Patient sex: M
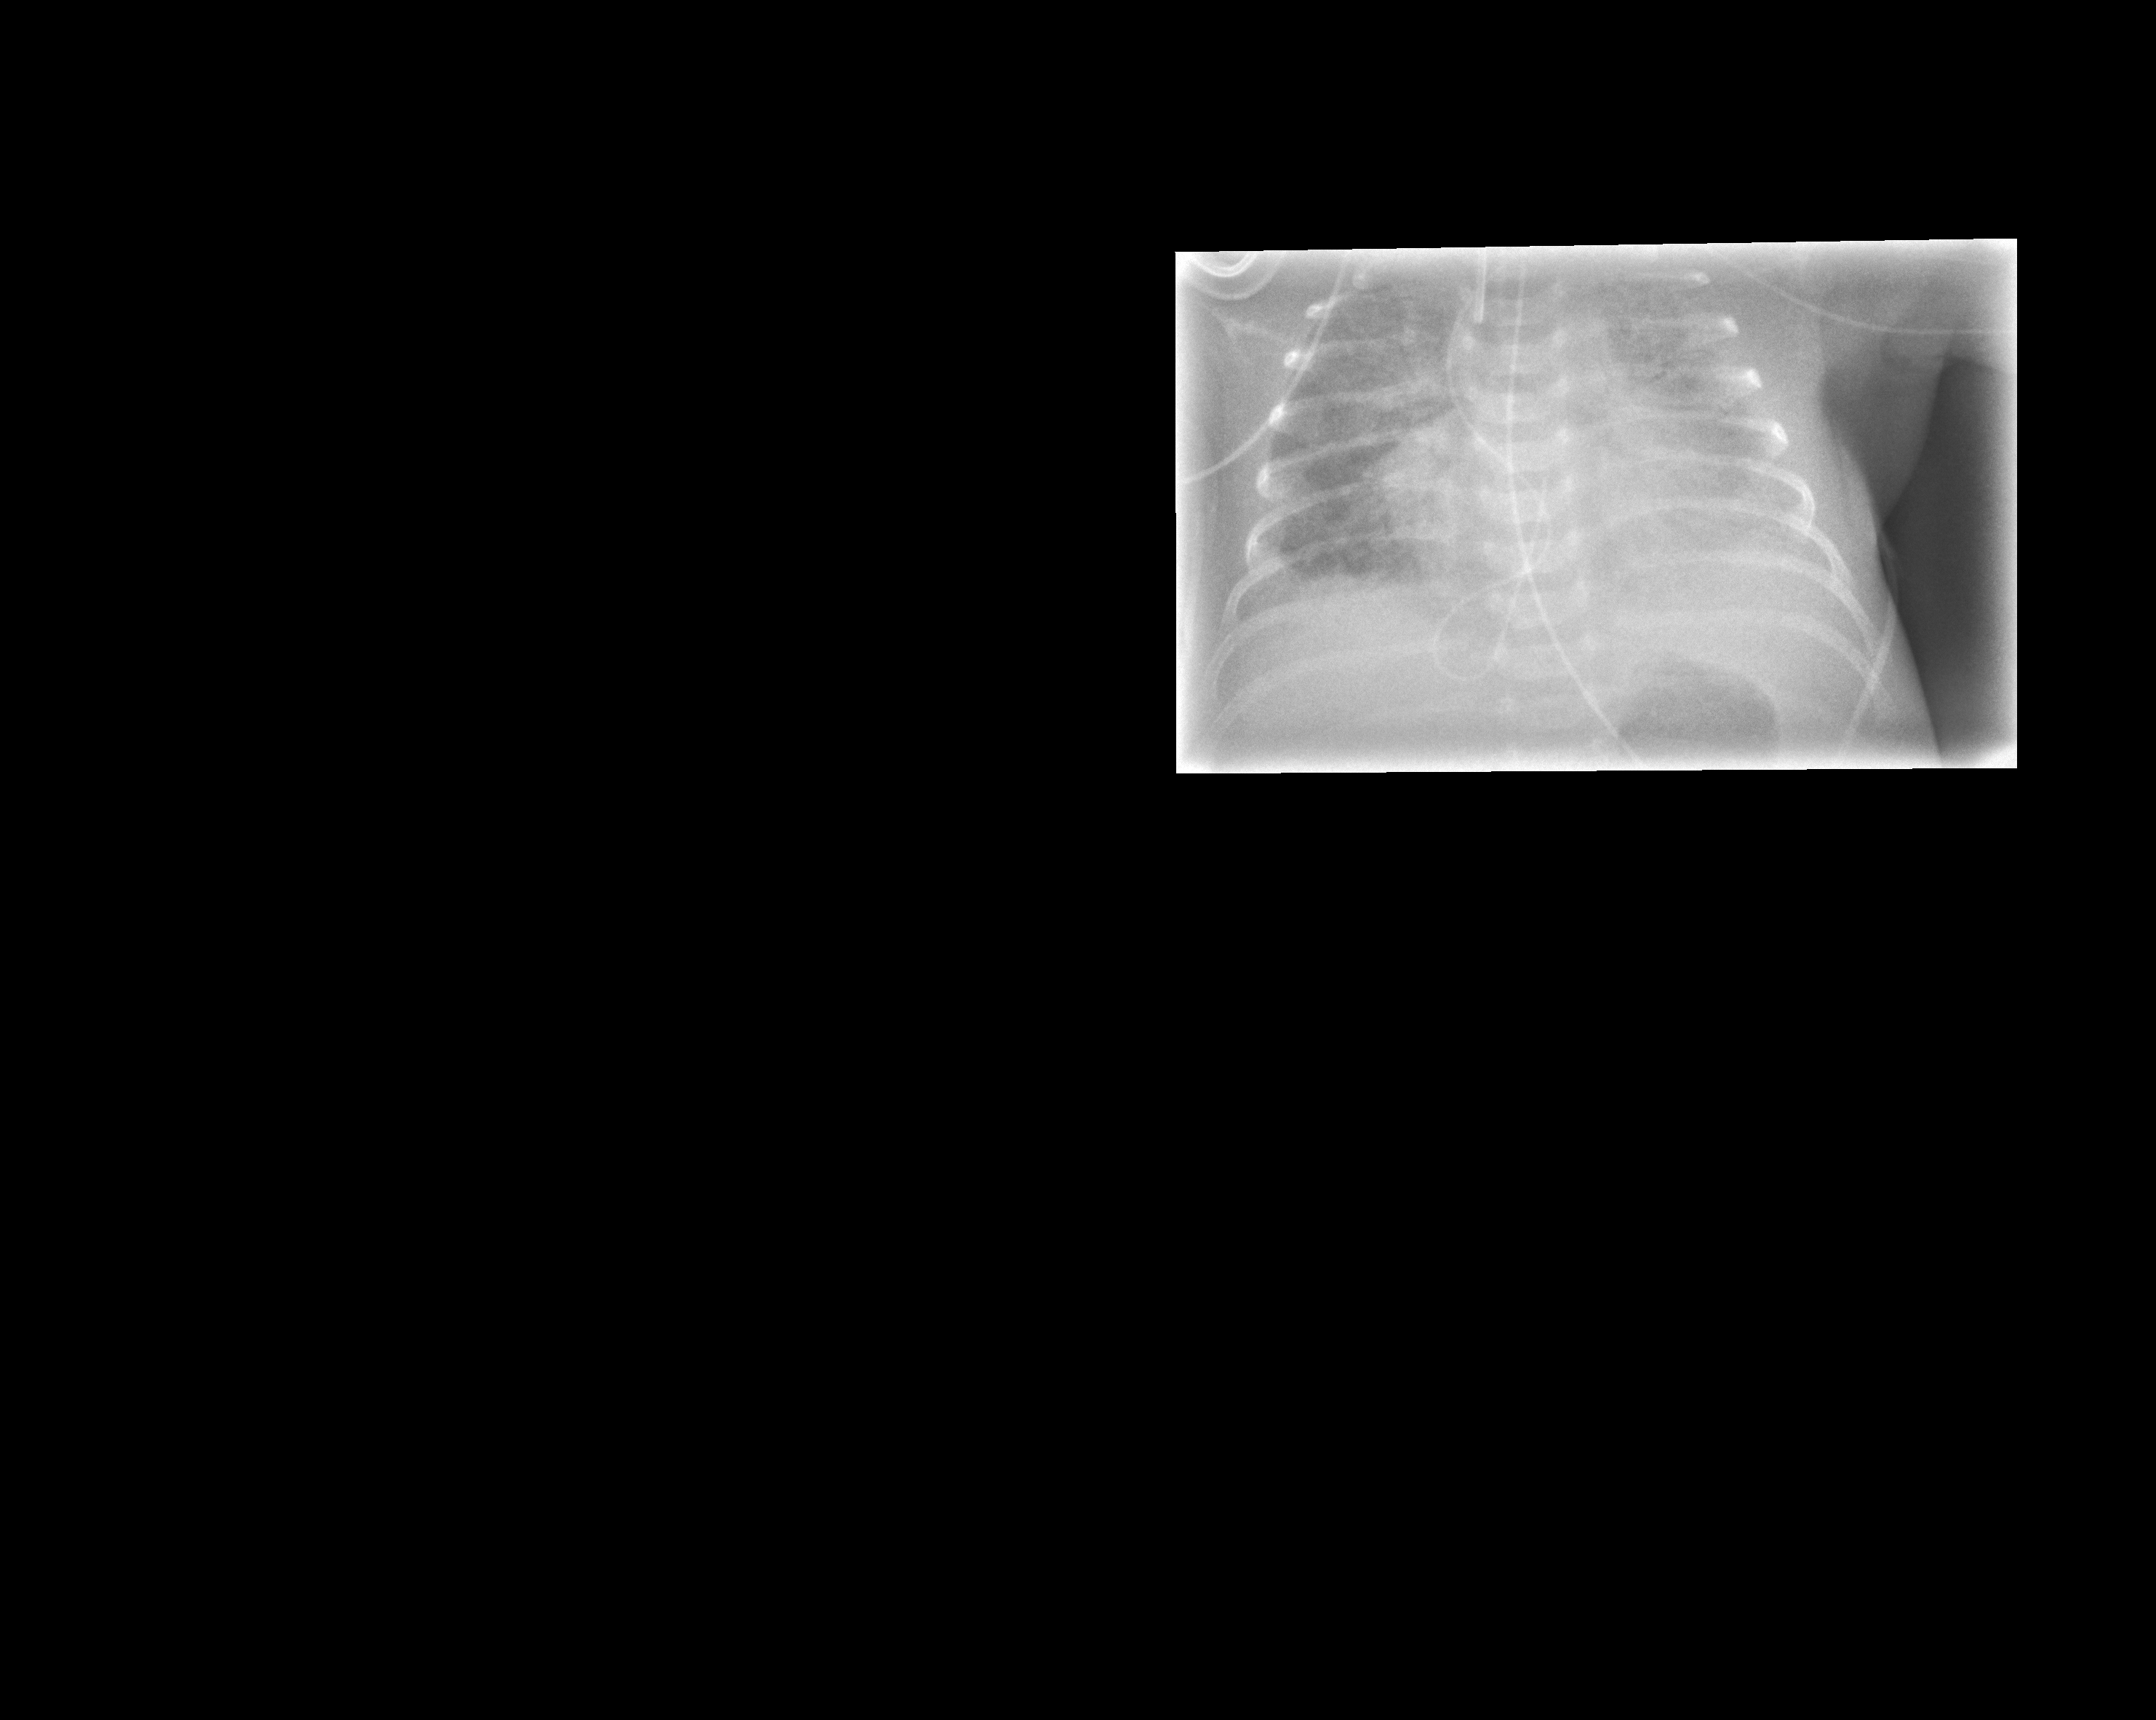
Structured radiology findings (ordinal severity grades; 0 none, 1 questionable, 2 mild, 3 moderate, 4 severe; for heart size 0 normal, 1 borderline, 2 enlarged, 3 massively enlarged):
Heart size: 0
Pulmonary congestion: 3
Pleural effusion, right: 0
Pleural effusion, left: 2
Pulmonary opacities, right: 3
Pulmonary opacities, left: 3
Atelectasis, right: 3
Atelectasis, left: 3